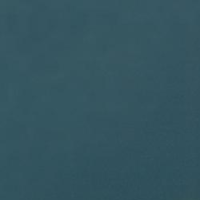
EUNIS habitat code: 14
Species observed at this site:
Chroicocephalus ridibundus
Corvus corone
Passer domesticus
Cygnus olor
Fulica atra